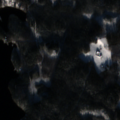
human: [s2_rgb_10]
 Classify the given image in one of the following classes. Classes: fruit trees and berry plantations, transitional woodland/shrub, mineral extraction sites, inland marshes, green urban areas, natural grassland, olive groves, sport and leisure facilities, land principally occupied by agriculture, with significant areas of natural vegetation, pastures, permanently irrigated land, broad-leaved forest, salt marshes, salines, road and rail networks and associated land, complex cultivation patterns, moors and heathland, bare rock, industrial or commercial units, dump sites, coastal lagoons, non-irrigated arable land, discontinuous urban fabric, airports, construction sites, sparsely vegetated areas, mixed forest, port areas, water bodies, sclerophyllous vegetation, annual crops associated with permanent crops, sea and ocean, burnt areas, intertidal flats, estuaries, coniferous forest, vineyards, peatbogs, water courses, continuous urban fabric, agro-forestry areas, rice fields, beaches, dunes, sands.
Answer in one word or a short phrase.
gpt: coniferous forest, mixed forest, water bodies